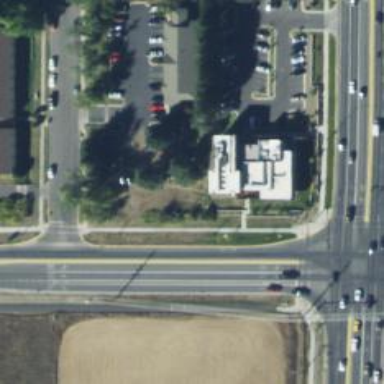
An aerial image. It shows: Healthcare clinic.